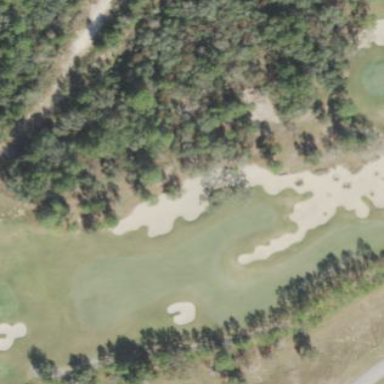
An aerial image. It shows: Golf bunker filled with natural sand.